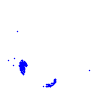
Particle: pion